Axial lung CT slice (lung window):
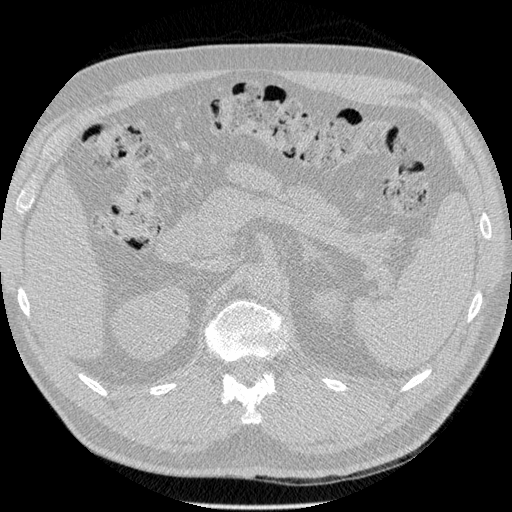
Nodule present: no